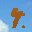
Label: 4